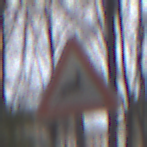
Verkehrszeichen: WildwechselLinks
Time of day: Midday
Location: Outdoor (Nature)
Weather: Overcast
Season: NotSpecified
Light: Natural